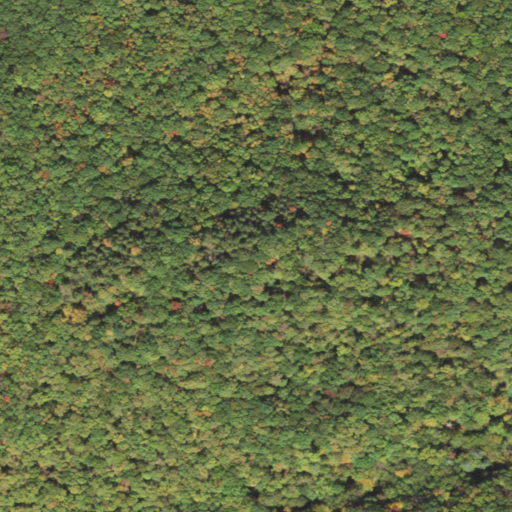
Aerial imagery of mountain in Pennsylvania named Beehive containing deciduous forest and mixed forest